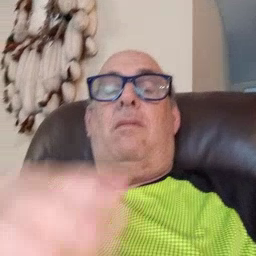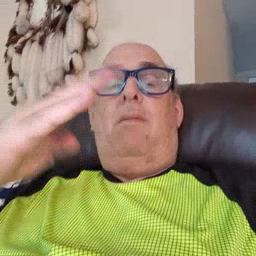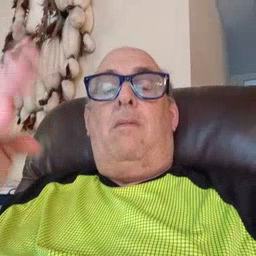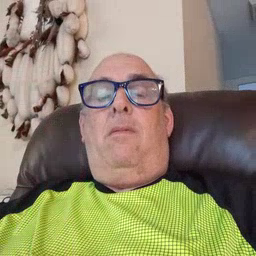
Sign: open